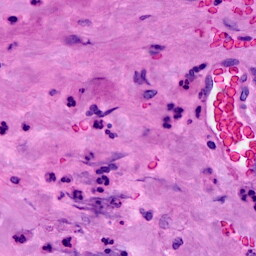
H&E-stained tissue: Breast